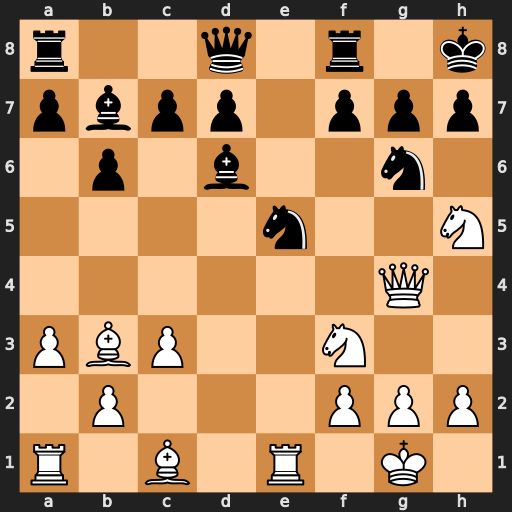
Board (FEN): r2q1r1k/pbpp1ppp/1p1b2n1/4n2N/6Q1/PBP2N2/1P3PPP/R1B1R1K1
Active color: w
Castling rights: -
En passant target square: -
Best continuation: Nxe5 Bxe5 Rxe5